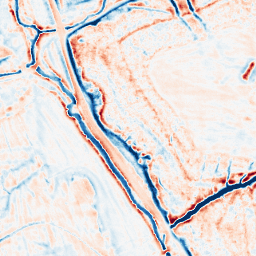
Category: edge_preserving
Decomposition family: bilateral
Decomposition parameters: d: 15
sigma_color: 150
sigma_space: 75
Upsampling method: sinc_blackman
Upsampling parameters: scale: 4
kernel_size: 8
Upsampling scale: 4